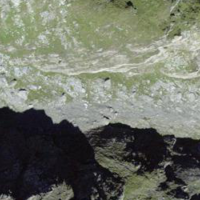
EUNIS habitat code: 26
Species observed at this site:
Prunella collaris